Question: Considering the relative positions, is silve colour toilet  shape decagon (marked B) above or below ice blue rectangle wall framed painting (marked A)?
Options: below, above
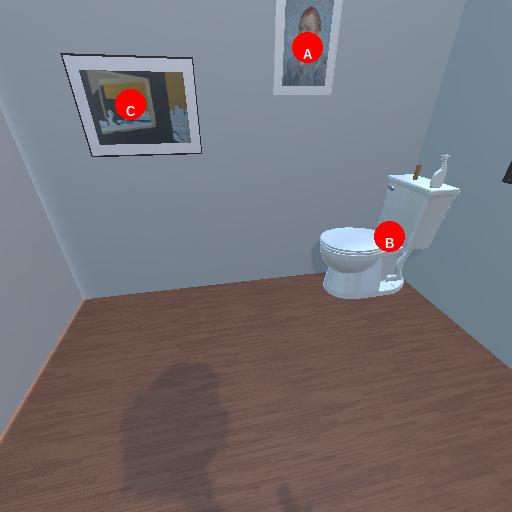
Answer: below